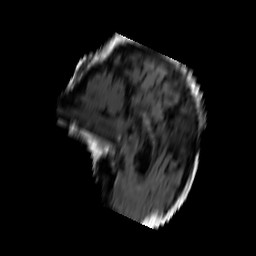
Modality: FLAIR
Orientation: sagittal
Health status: ill
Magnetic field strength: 3 T